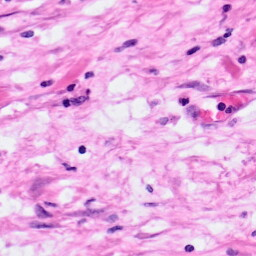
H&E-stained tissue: Pancreatic